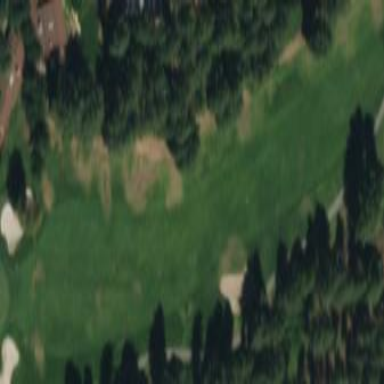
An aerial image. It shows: Grassy area designated as golf fairway.